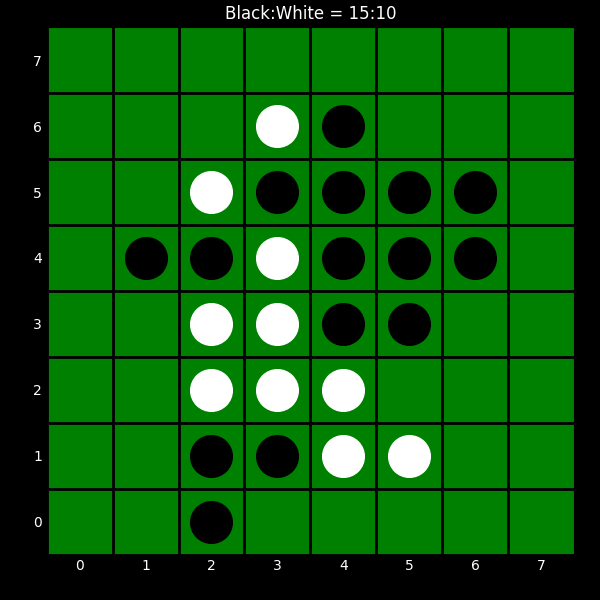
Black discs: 15
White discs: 10